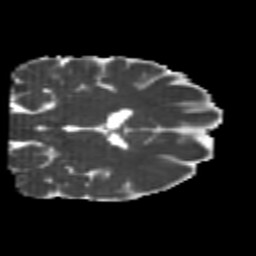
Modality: MD
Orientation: coronal
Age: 22
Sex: female
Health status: healthy
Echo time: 0.074 s